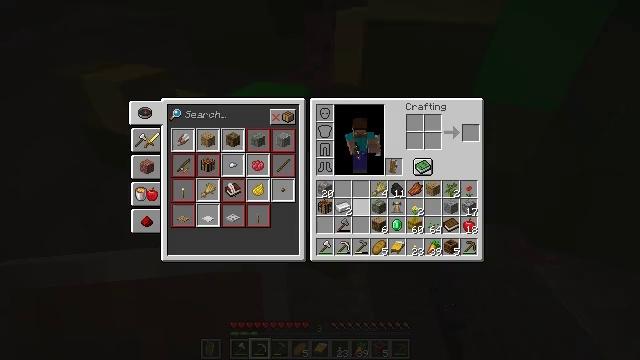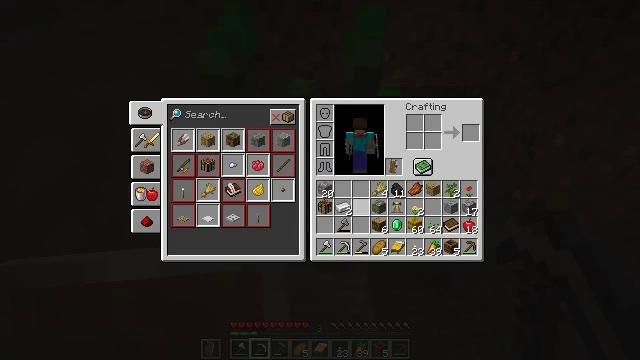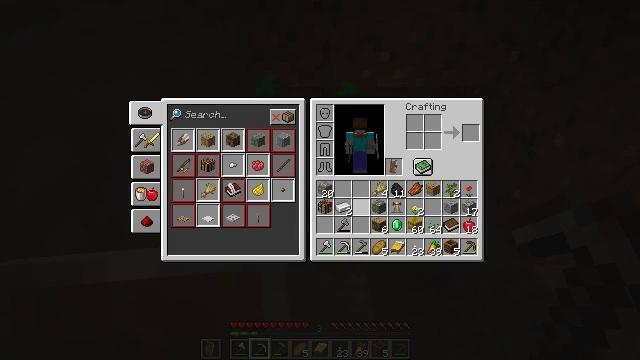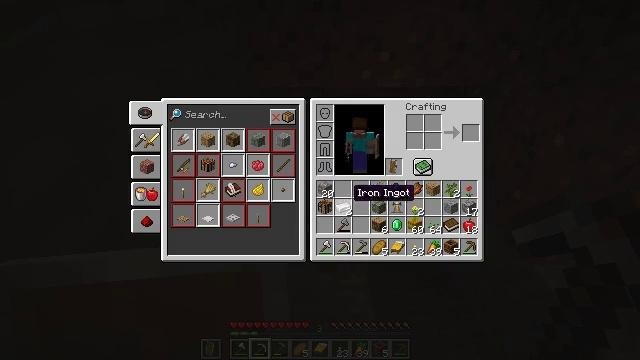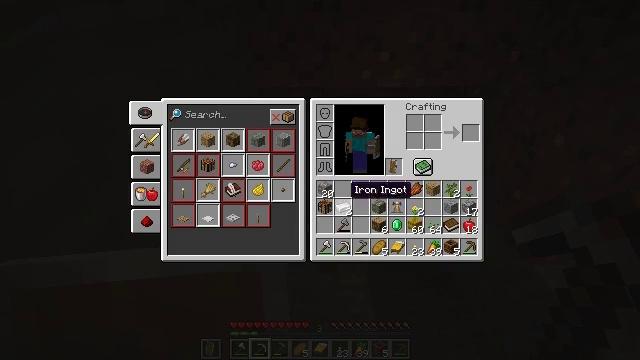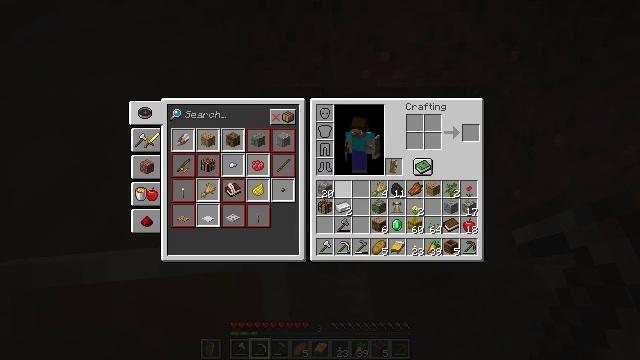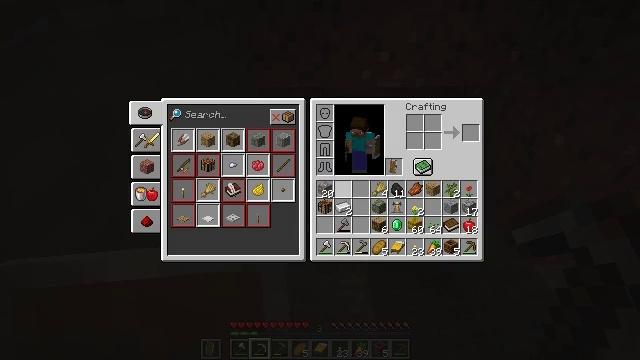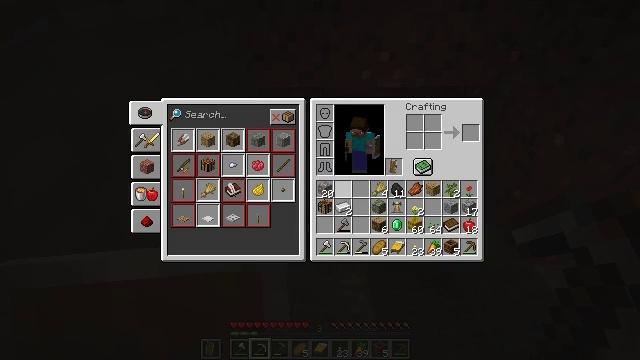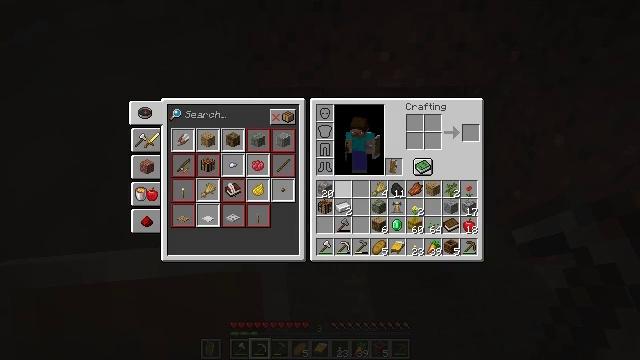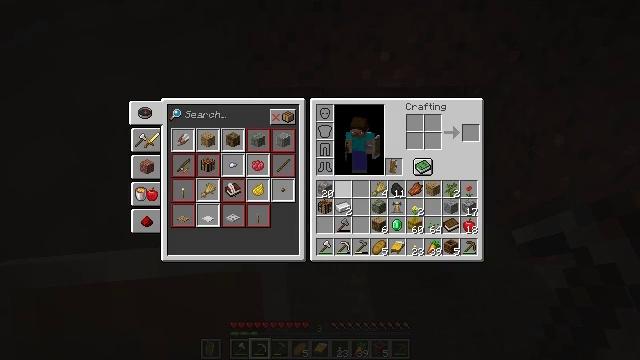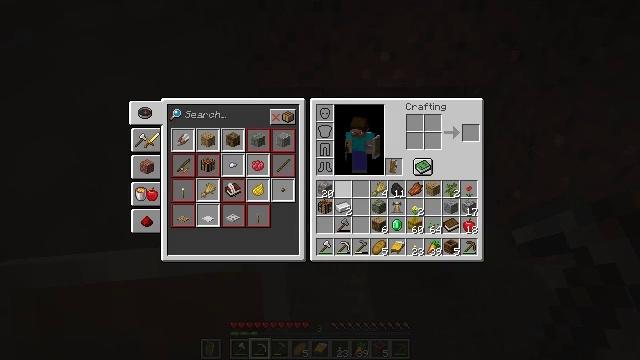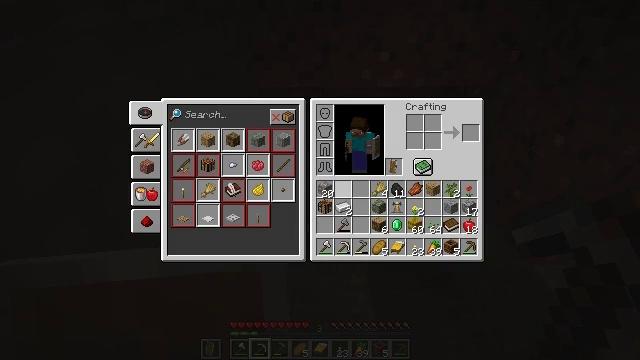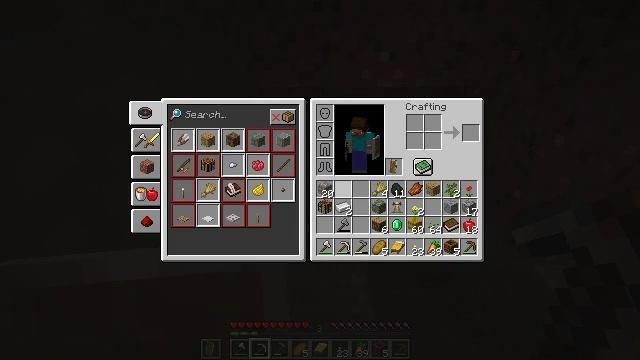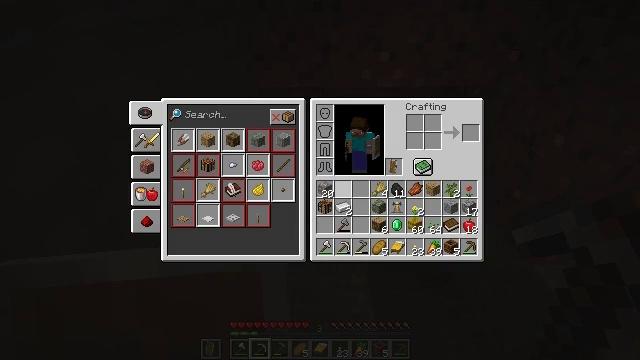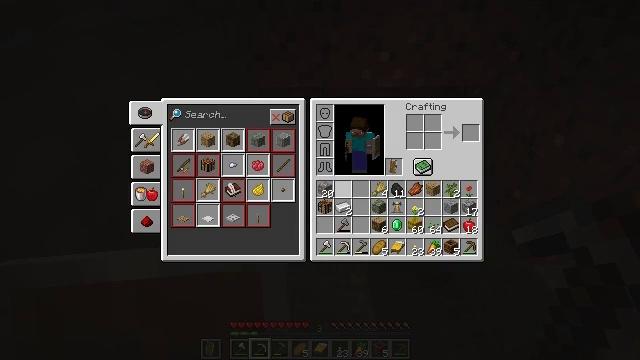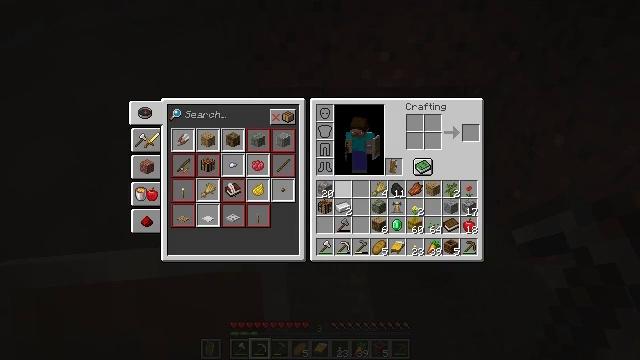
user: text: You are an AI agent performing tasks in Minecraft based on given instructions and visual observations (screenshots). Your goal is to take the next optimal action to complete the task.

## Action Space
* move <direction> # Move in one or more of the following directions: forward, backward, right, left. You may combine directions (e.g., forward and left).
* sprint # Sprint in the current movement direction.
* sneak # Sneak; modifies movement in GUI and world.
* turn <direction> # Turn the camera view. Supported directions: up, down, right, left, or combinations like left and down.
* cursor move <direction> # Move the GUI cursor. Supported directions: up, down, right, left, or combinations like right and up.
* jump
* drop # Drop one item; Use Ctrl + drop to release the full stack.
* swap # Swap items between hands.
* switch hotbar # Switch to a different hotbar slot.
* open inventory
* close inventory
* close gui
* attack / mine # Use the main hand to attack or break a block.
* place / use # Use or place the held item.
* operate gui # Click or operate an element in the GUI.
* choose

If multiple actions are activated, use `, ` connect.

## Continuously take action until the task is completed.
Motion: motion action
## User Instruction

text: Remove a mossy cobblestone from the inventory.
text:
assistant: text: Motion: sprint, open gui
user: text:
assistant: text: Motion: sprint
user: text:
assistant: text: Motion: sprint, cursor move left
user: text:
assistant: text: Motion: sprint
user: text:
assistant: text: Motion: sprint
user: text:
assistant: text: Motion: sprint
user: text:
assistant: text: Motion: sprint
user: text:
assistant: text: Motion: sprint
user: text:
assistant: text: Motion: sprint
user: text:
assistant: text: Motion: sprint
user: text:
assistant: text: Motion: sprint
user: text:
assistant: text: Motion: sprint
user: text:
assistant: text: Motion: sprint
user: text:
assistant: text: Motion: sprint
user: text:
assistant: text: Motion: sprint
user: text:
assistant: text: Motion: sprint
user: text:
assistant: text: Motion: sprint
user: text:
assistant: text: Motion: sprint
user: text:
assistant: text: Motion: sprint
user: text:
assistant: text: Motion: sprint
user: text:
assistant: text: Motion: sprint
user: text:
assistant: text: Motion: sprint
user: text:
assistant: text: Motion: sprint
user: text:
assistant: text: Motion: sprint
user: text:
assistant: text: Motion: sprint
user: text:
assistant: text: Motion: sprint
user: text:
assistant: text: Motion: sprint
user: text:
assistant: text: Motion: sprint
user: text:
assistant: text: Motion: sprint
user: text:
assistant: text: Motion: sprint